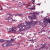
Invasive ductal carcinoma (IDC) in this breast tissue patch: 0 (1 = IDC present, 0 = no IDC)